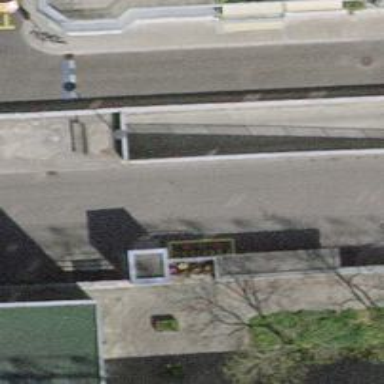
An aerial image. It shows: Parking entrance.